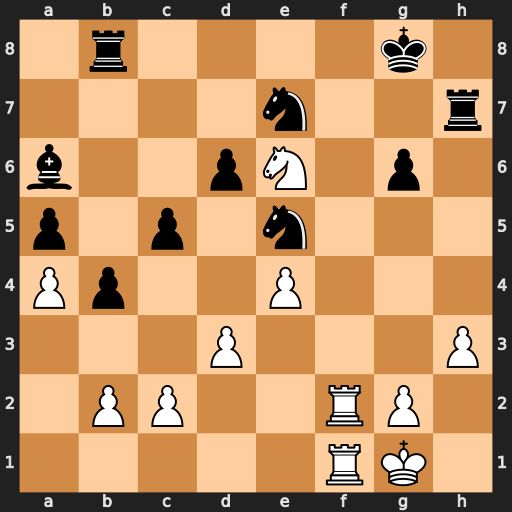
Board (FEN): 1r4k1/4n2r/b2pN1p1/p1p1n3/Pp2P3/3P3P/1PP2RP1/5RK1
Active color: w
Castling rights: -
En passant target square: -
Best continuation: Rf8+ Rxf8 Rxf8#